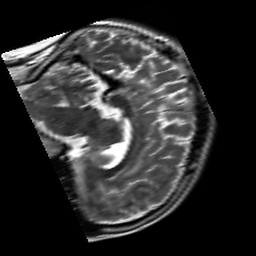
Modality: T2w
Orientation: sagittal
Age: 29
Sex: female
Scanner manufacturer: siemens
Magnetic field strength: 3 T
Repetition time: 7 s
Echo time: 0.09 s